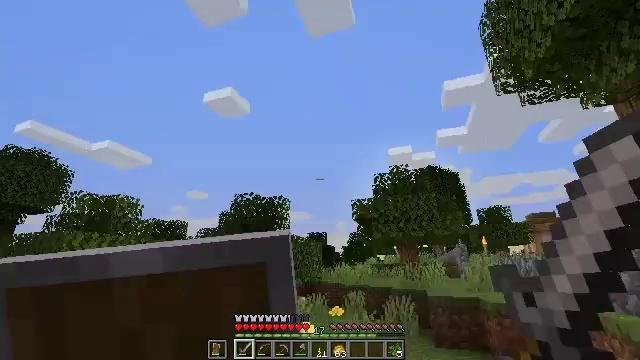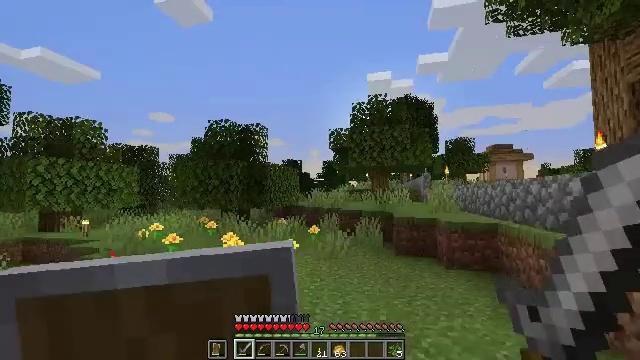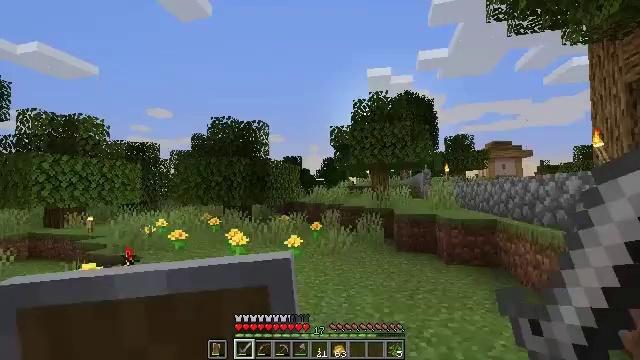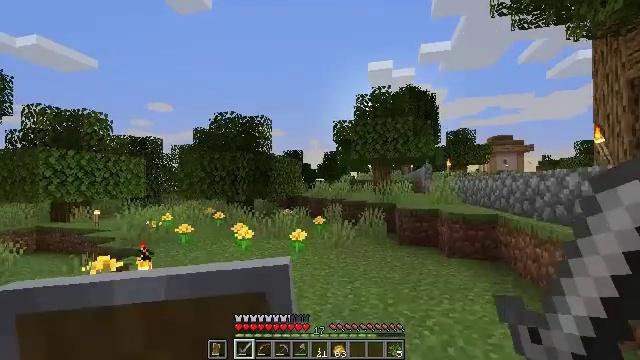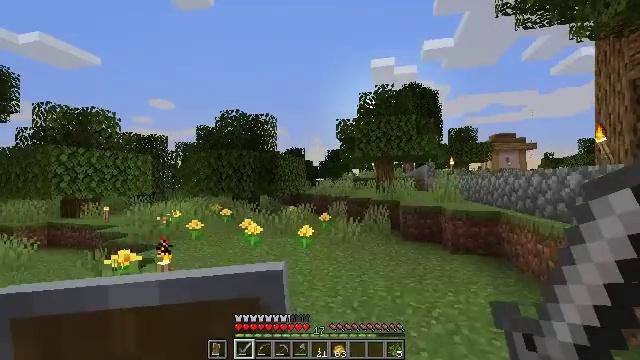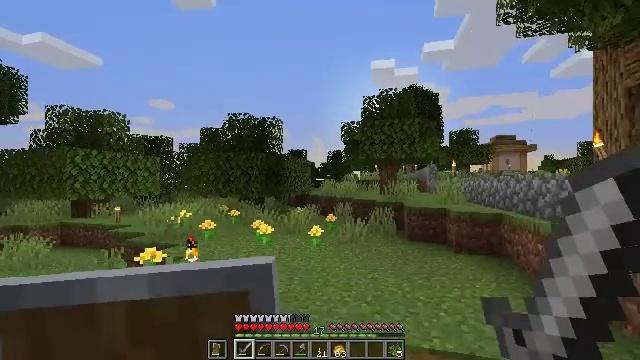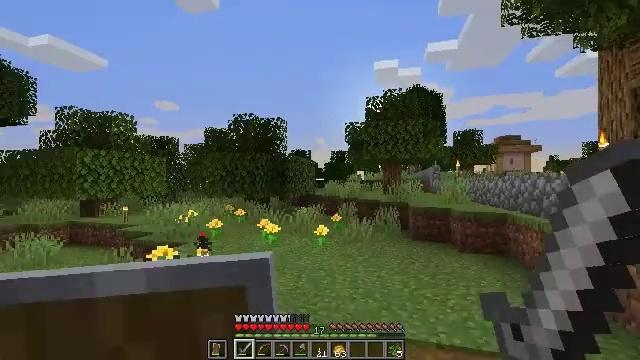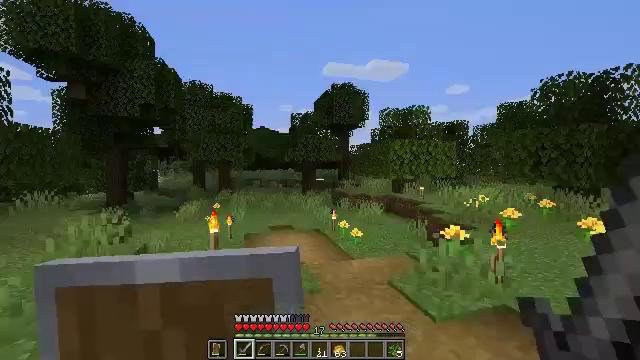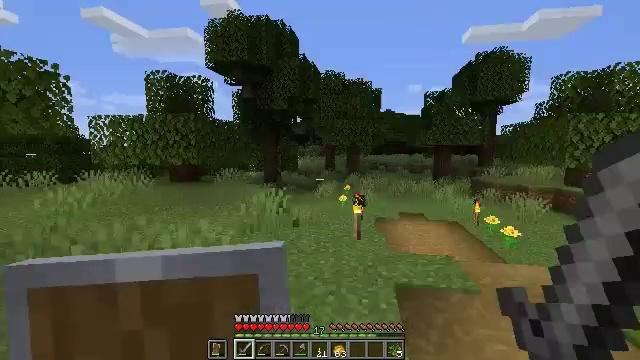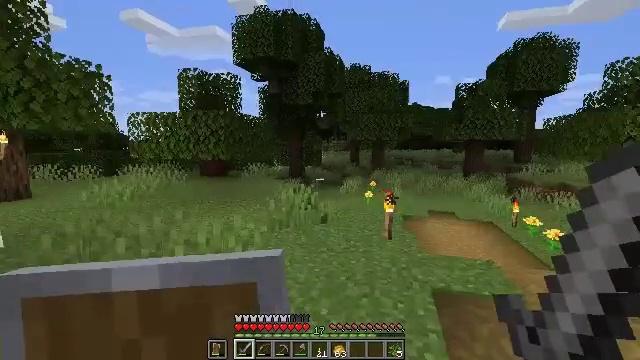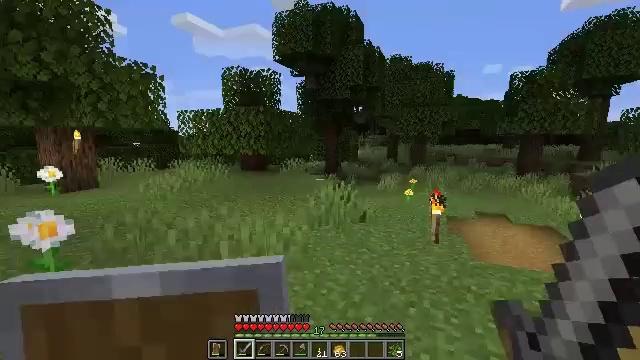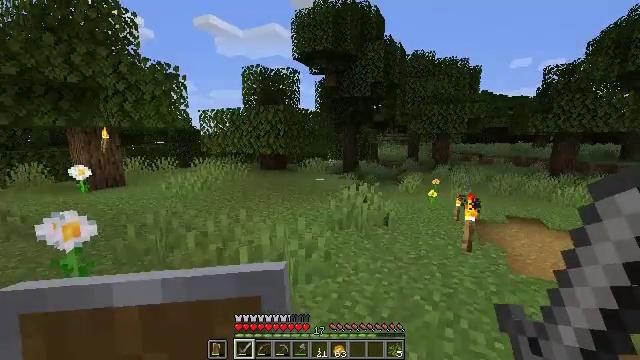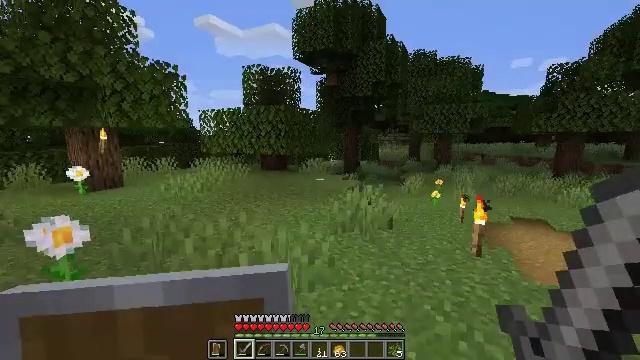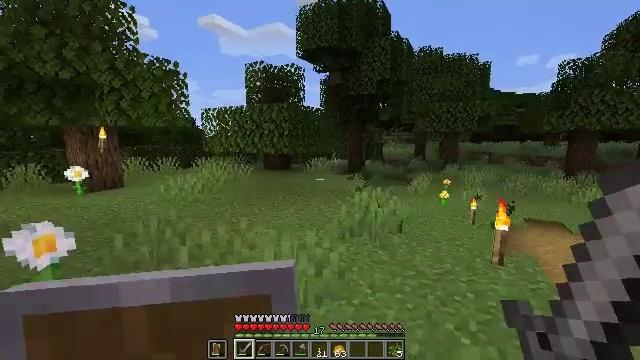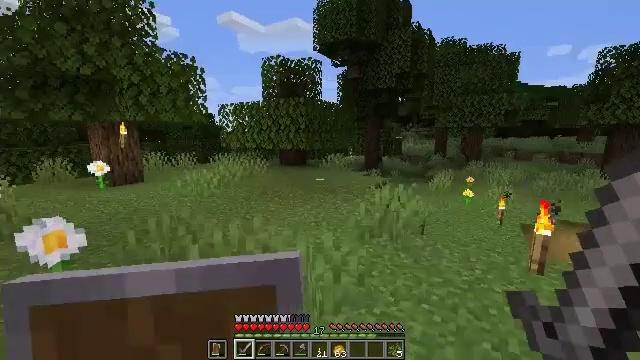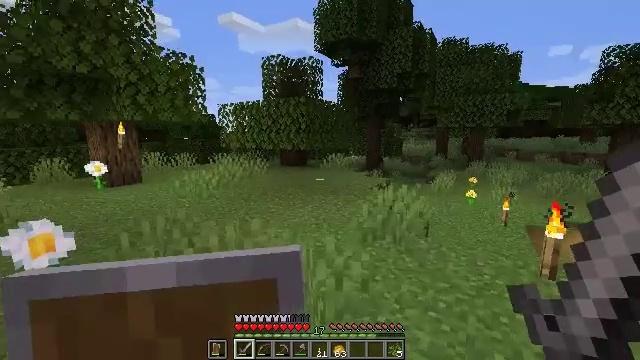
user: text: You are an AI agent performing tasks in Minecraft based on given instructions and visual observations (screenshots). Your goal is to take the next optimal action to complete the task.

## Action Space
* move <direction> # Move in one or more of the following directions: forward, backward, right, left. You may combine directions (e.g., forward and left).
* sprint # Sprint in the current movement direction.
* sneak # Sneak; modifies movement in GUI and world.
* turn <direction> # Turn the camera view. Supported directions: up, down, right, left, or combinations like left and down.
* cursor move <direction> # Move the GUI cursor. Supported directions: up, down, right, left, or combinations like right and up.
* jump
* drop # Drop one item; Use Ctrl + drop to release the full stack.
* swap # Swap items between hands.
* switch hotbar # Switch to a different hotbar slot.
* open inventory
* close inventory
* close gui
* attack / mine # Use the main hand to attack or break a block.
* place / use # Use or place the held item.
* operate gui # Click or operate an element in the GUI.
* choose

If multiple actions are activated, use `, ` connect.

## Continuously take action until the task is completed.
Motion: motion action
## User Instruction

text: Craft a glass bottle with glass.
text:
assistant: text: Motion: move back and move left, turn right and down
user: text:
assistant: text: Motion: move back and move left
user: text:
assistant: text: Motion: move back and move left, turn down
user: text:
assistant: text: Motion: move back and move left
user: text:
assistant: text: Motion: move back and move left
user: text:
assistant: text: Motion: move back and move left
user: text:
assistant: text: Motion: move back and move left, turn left and down
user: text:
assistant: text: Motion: move forward and move left, turn left and down
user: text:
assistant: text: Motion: move forward and move left, turn left and down
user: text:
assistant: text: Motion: move forward, turn left and down
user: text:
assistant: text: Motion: move forward, turn left
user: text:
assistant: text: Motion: move forward
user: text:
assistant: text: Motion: move forward
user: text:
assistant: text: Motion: move forward, turn left and down
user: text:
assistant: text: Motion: move forward
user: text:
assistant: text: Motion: move forward
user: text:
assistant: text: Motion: move forward
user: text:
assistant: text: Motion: move forward, turn left
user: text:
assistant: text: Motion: move forward
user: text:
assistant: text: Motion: move forward, switch to hotbar 4
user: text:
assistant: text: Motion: move forward, switch to hotbar 4
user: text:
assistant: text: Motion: move forward
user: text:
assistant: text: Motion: move forward
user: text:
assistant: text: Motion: move forward
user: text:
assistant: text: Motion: move forward
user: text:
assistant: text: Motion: move forward
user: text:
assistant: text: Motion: move forward
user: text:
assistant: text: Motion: move forward, sprint
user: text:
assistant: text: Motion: move forward, sprint
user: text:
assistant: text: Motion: move forward